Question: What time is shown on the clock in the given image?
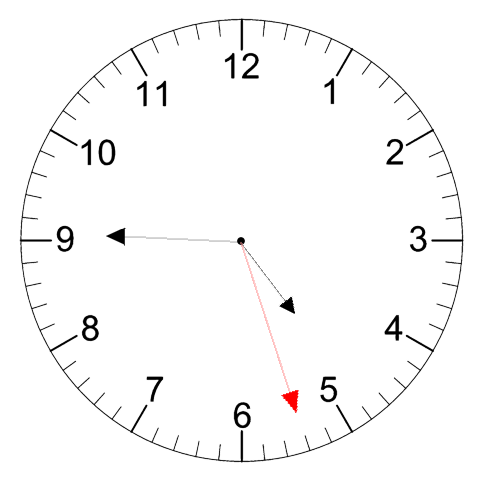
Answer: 04:45:27